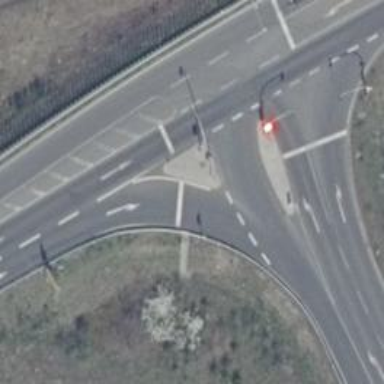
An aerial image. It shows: Road with traffic signals.